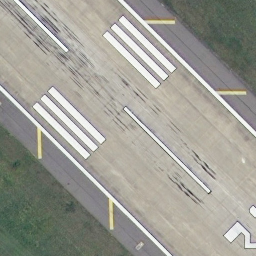
Label: runway